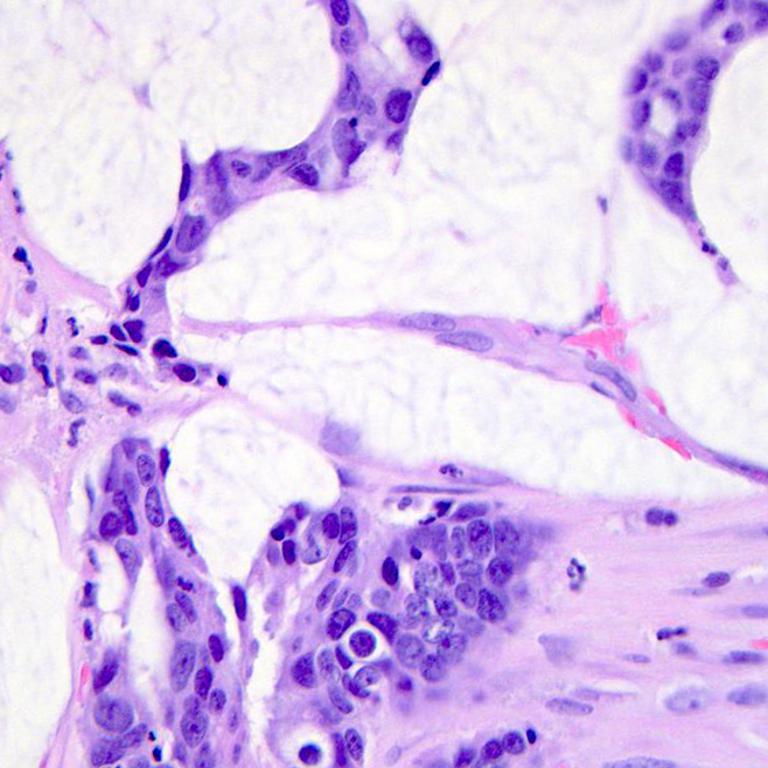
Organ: colon
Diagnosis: adenocarcinomas